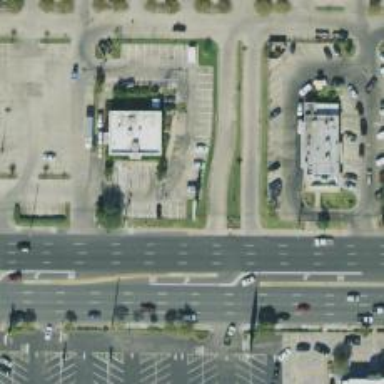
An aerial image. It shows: Parking space is available.